Question: PocketCasts material update has an awesome transition animation for their list items onClick. Is this done by adding a view/fragment to the existing Coordinator Layout for the activity? Any ideas on how I can implement this?

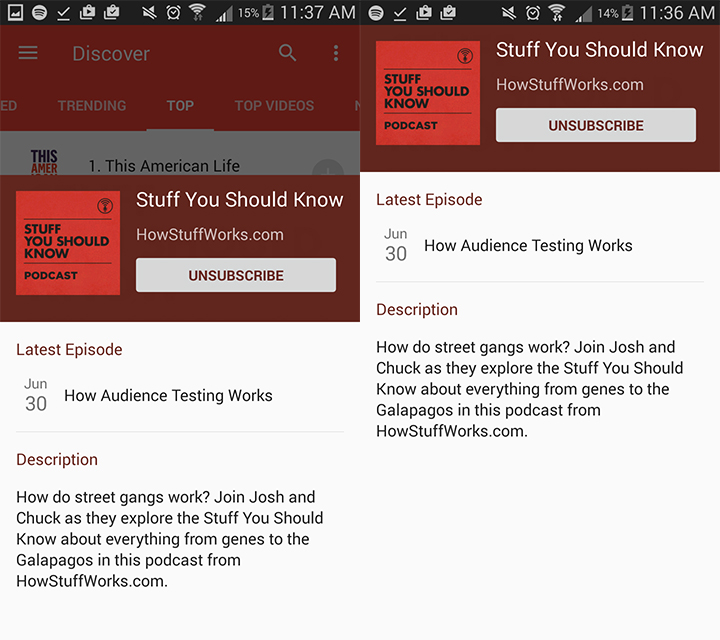
Answer: It's all custom code based around raw touch events with an OnTouchListener, a GestureDetector (onScroll, onFling, etc) and an OverScroller for helping to calculate the velocity things should travel at.
The view itself is just a class that extends FrameLayout which we move up and down in code.
Source: I wrote it ;)